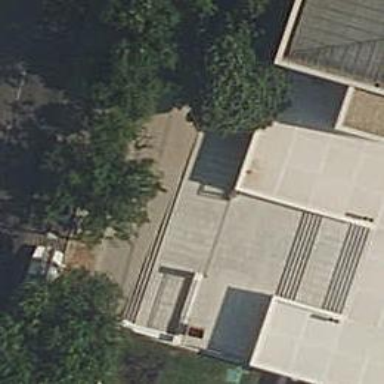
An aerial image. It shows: Entrance with barrier.